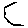
Label: hexagon